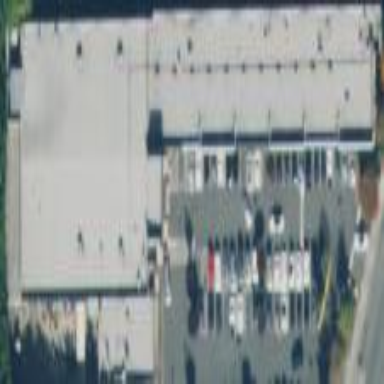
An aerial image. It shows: Retail building.